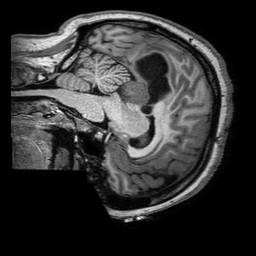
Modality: T1w
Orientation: sagittal
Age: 36
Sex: female
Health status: ill
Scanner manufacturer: philips
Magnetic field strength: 3 T
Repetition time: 0.006634 s
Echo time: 0.002993 s